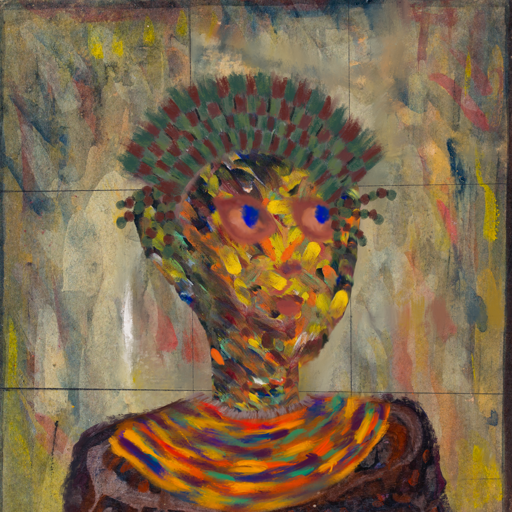
Background: GypsyMother, Head And Neck Side: An_Impression, Face Side: Mother_And_Son_Mother, Bust: Hypocrite, Hair Side: Blank, Head Accessory: After_Raid_Crown, Second Necklace: An_Impression_2, Necklace: Blank, Baby: Blank